高三 · 计数
为检测某药品服用后的多长时间开始有药物反应, 现随机抽取服用了该药品的 1000 人，其服用后开始有药物反应的时间（分钟）与人数的数据绘成的频率分布直方图如图所示．若将直方图中分组区间的中点值设为解释变量 $x$ (分钟), 这个区间上的人数为 $y$ (人), 易见两变量 $x, y$ 线性相关，那么一定在其线性回归直线上的点为 (

(分钟)
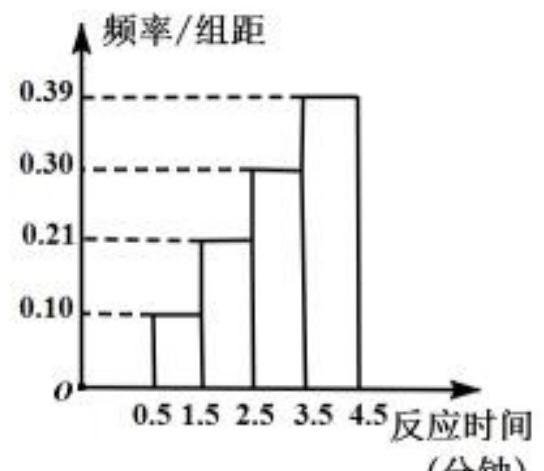
A. $(
答案: C
解析: x+\hat{a}$ 经过样本中心点 $(\bar{x}, \bar{y})$,

所以 $160=-3.1 \times 24+\hat{a}$, 解得 $\hat{a}=234.4$,

所以回归直线方程为 $\hat{y}=-3.1 x+234.4$,

把 $x=18$ 代入回归直线方程可得 $\hat{y}=178.6$,

故样本在 $(18,180)$ 处的残差为 $180-178.6=1.4$, 故选 B.

10.答案:B

【解析】(1)线性回归直线必过样本数据中心点 $(\bar{x}, \bar{y})$, 故(1)正确;

(2)回归直线方程在散点图中可能不经过任意样本数据点, 故(2)错误;

(3)当相关性系数 $r>0$ 时, 则两个变量正相关, 故(3)正确:

(4)如果两个变量的相关性越强, 则相关性系数 $r$ 就越接近于 1 或 -1 , 故(4)错误;

(5)残差图中残差点所在的水平带状区域越窄，回归方程的预报精确度越高，

故(5)错误;

(6) 甲、乙两个模型的 $R^{2}$ 分别约为